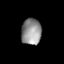
Tissue: lung
Cell type: Others
Senescence score: 0.654
Nuclear area (px): 512
Mean DAPI intensity: 145.26